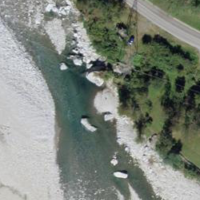
EUNIS habitat code: 32
Species observed at this site:
Fabriciana adippe